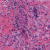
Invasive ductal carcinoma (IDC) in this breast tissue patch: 0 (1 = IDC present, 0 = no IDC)